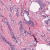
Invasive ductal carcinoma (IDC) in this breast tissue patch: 1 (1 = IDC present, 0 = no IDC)